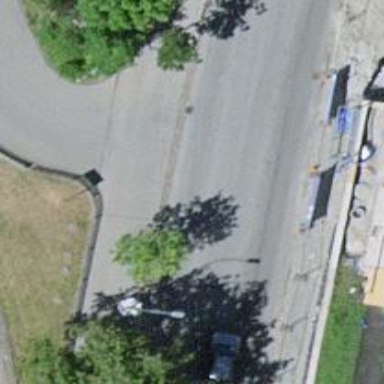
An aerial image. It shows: Residential road with asphalt surface. Both sides have sidewalks.